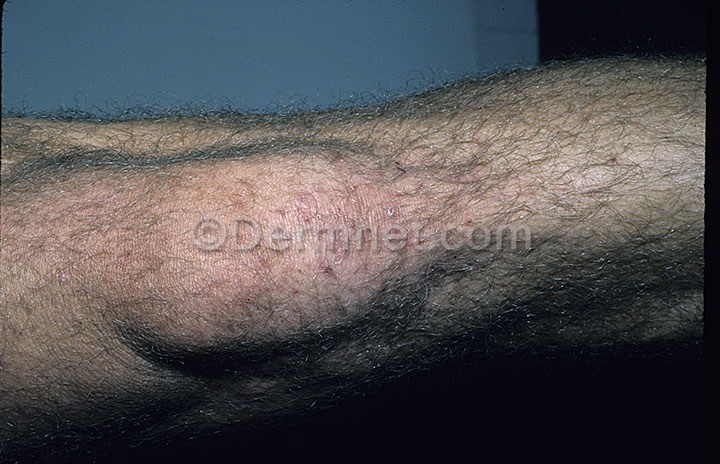
Disease: Bullous Disease Photos